Question: Consider the unicode chart for C1 Controls and Latin-1 supplement in <URL>. If a character has a glyph, it is shown, if it does not have a glyph, a special dotted line and symbolic marker or identifier is given. In this case, both 0080 and 0081 seem to have some "invalid marker", which I think is what "XXX" means. Is that what it means?

Secondly, what should be the behaviour of a Unicode aware string type that has a value stored into the string of value 0x80 (hex) or 128 (decimal)? Should it be converted to some other point, such as the mapping like this:
- -
The magic "non orthogonality" I have encountered in a particular language or operating system API implementation of its MBCS and Unicode types, and Java's interesting handling, leads me to wonder, what is the real intended use of the U+0080 character? This <URL>
Can anyone help me? Did I skip a foundational concepts day at Unicode School? What am I missing?
The block from 0080 to 0098 is non printable control characters. This much I know. What I wonder is what does the XXX mean and how am I to think of this character when I am processing unicode data with this value in it?
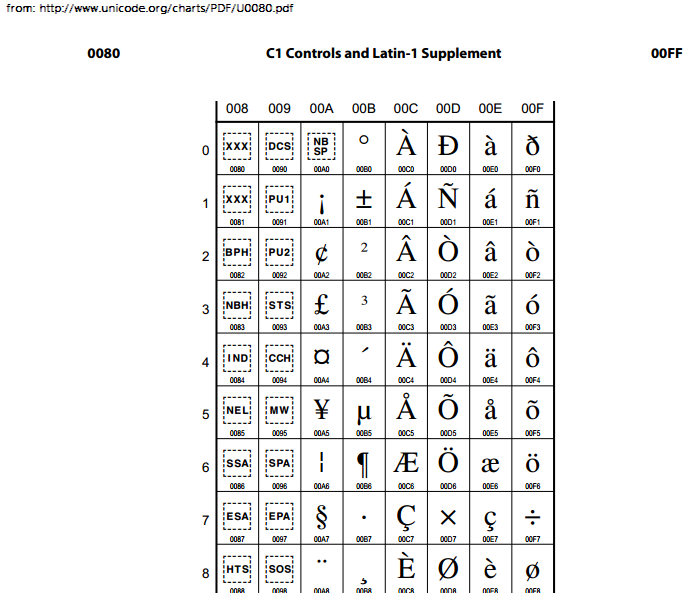
Answer: According to the explanation in Ch. 17 (About the Code Charts) of the <URL>, p. 573, by the "Dashed Box Convention", characters that have no visible rendering as such "are represented by a square dashed box. This box surrounds a short mnemonic abbreviation of the character's name." The characters referred to in the questions are control characters, in the C1 Controls area.
The Unicode Standard says, in Ch. 16, p. 544, about C0 and C1 Controls: "The Unicode Standard provides for the intact interchange of these code points, neither adding to nor subtracting from their semantics. The semantics of the control codes are gen-erally determined by the application with which they are used. However, in the absence of specific application uses, they may be interpreted according to the control function semantics specified in ISO/IEC 6429:1992." And the abbreviations in the square dashed boxes reflect the meanings given in ISO/IEC 6429:1992.
Some code points in the <URL> area are not defined in ISO/IEC 6429:1992. For them, such as U+0080, the code chart has "XXX" in place of a mnemonic abbreviation. So this indicates that the Unicode standard does not refer to any meaning for those code points, beyond their being control characters with some abstract properties.
Thus, "XXX" does not mean "invalid", but rather "completely undefined meaning". The meaning of such code points can be defined by various standards or other conventions, as long as they are consistent with the general definitions--e.g., it would be incompatible to define U+0080 as a graphic character.
Such code points must not be replaced or omitted in any character-level processing; applications that actually data may do whatever they want, but any general conversion routines, for example, must keep these code points (characters) intact. They must not be treated as malformed or invalid; but an application may treat them as undefined. By Unicode principles, it's OK to be ignorant of a character, but not completely wrong about it.
This has nothing to do with the meaning of bytes like 0x80 in 8-bit codes like Windows-1252. But if you send e.g. data labeled as ISO-8859-1 encoded (where e.g. 0x80 is in principle U+0080) to a web browser, it will actually treat it as Windows-1252 encoded. The reason is that characters like U+0080 are practically never used in ISO-8859-1 data; occurrence of 0x80 in ISO-8859-1 labeled data is virtually always either windows-1252 mislabeled or messed-up data that cannot be meaningfully processed. So browsers take the practical route and treat ISO-8859-1 as windows-1252; this is being formalized in HTML5 and related specifications.